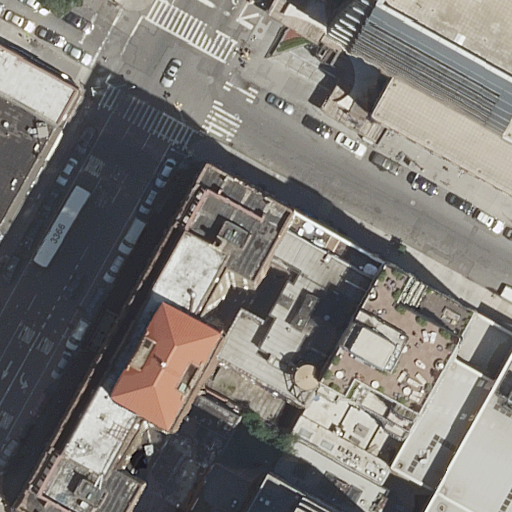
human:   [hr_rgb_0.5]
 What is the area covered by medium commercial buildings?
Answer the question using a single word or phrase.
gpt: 0m2

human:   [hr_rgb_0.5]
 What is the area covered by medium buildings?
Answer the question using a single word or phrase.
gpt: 537m2

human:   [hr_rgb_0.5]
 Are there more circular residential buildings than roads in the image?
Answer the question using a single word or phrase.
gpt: no

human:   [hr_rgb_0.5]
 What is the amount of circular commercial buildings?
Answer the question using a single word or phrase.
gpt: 0

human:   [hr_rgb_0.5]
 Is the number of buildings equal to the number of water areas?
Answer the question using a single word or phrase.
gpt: no

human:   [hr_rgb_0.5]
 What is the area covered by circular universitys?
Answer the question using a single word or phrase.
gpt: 0m2

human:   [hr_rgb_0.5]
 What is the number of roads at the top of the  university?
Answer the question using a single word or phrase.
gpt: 0

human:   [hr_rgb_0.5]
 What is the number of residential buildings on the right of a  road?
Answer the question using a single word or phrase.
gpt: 6

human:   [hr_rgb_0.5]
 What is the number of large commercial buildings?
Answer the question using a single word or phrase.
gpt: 0

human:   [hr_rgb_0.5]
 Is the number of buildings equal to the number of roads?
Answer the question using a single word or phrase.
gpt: no

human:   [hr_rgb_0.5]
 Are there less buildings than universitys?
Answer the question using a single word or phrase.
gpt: no

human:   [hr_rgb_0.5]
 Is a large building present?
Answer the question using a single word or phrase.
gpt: yes

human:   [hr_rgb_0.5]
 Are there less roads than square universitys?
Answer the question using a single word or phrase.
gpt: no

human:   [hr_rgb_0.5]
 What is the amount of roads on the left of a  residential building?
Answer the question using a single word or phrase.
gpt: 4

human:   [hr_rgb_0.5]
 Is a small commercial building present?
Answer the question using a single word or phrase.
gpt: no

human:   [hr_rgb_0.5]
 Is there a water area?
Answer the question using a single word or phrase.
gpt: no

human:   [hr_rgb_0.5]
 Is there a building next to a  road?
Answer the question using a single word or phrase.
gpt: yes

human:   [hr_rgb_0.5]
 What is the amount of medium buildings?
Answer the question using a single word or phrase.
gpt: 3

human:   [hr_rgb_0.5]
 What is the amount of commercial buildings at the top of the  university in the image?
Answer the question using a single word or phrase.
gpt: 0

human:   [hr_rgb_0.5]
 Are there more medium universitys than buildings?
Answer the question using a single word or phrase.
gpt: no

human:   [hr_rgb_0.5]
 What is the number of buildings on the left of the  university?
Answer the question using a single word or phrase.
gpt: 8

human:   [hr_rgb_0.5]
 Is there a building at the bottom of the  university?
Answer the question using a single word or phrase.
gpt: yes

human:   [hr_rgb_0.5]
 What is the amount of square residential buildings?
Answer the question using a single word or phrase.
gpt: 0

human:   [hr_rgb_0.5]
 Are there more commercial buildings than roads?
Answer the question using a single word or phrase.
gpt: no

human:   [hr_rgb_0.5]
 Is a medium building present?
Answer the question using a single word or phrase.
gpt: yes

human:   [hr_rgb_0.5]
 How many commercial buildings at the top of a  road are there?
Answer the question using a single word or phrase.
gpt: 0

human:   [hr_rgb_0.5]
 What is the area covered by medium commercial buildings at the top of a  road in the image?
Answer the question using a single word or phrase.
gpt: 0m2

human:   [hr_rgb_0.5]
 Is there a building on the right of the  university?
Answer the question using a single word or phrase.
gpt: no

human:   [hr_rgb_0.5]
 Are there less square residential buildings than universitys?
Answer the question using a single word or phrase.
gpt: yes

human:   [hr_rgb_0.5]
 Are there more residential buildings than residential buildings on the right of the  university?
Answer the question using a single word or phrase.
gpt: yes

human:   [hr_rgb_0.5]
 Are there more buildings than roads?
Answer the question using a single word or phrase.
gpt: yes

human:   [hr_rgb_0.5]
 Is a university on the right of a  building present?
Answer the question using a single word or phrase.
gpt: yes

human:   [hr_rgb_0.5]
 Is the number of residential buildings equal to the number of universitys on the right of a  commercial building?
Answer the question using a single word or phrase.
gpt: no

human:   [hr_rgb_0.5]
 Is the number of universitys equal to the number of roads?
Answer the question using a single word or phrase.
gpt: no

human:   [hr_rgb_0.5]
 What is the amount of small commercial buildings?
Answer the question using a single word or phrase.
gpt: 0

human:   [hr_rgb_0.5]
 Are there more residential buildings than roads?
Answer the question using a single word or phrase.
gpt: yes